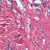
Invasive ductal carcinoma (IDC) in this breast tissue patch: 1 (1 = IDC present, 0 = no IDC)